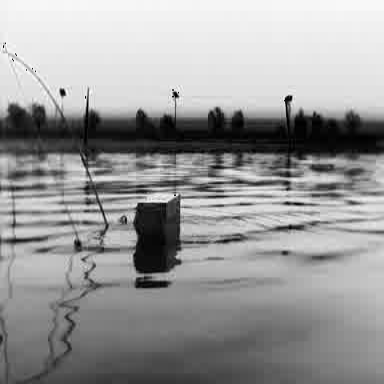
There is a fishing_boat in the infrared image.